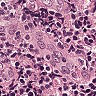
Metastatic tissue present: no